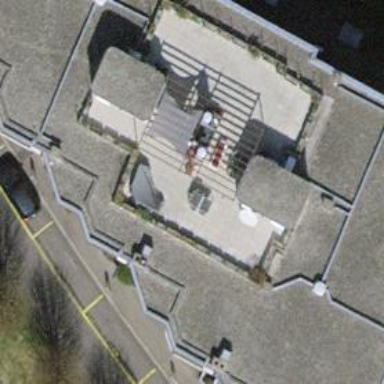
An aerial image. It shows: Restaurant.